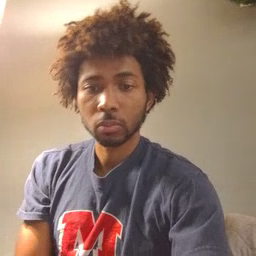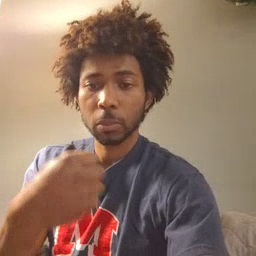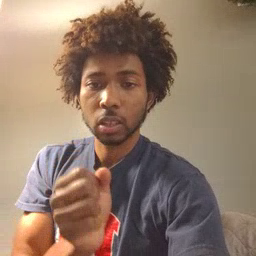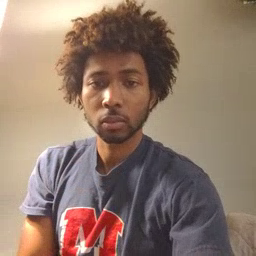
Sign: make